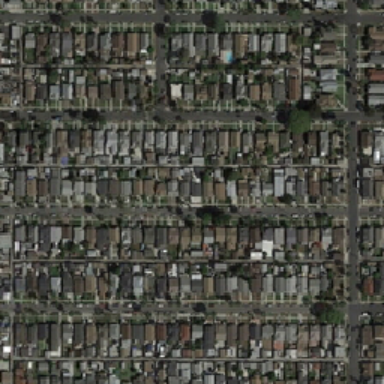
The crowded commercial district has four intersections .